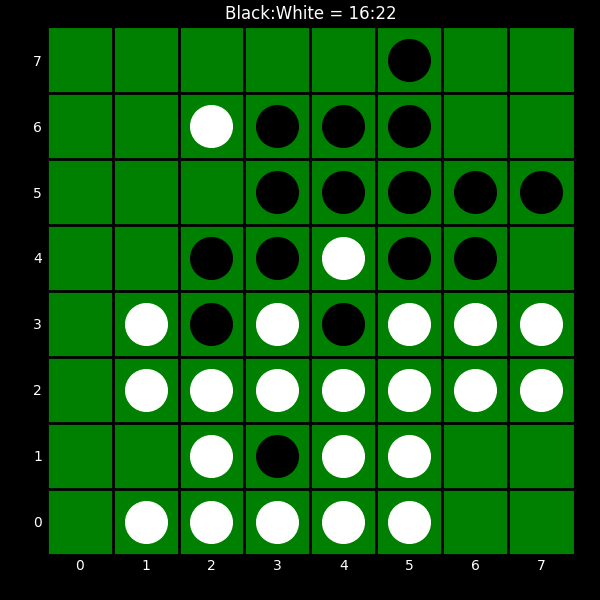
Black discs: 16
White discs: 22